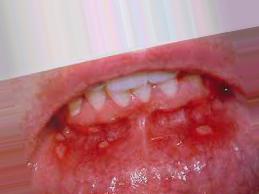
Condition: Mouth Ulcer